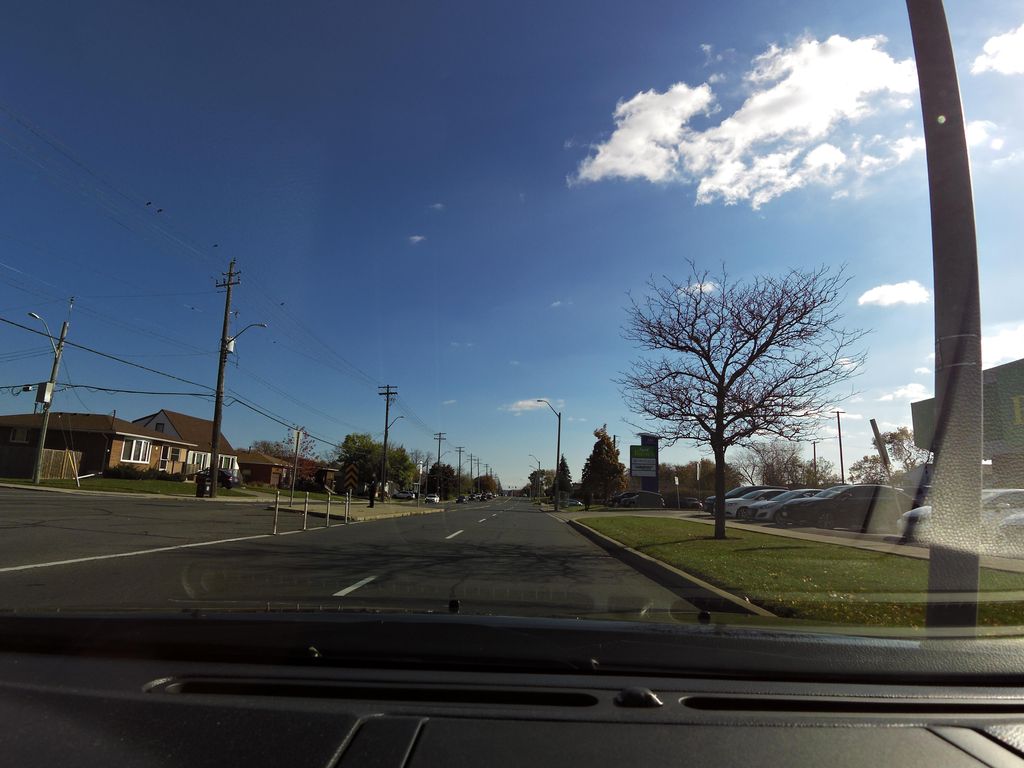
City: hamilton